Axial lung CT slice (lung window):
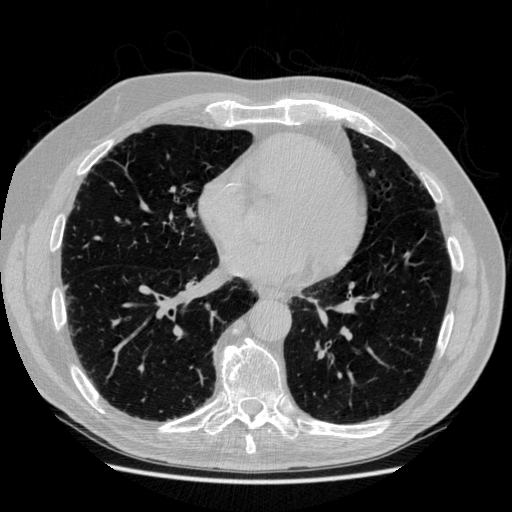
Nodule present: no